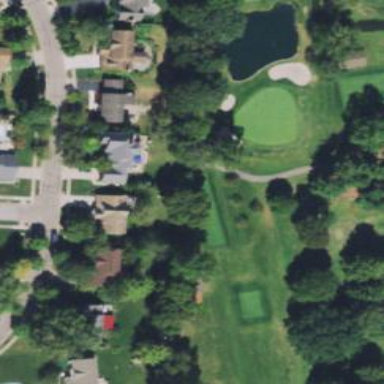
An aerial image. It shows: Pathway for golfing.